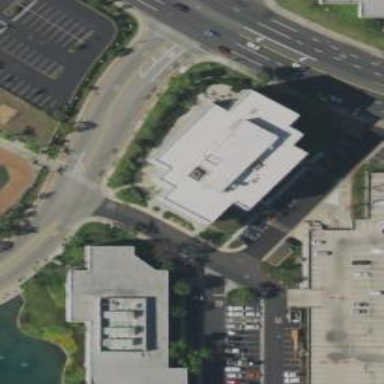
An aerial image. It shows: Commercial building.